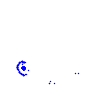
Particle: kaon